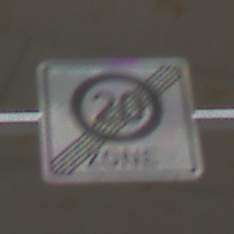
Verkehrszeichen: EndeZone20
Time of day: Midday
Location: Roofed (Urban)
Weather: Overcast
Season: NotSpecified
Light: Artificial